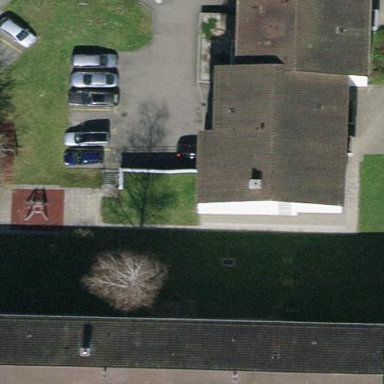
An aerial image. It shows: Gabled roof building with tile roofing. It consists of apartments.